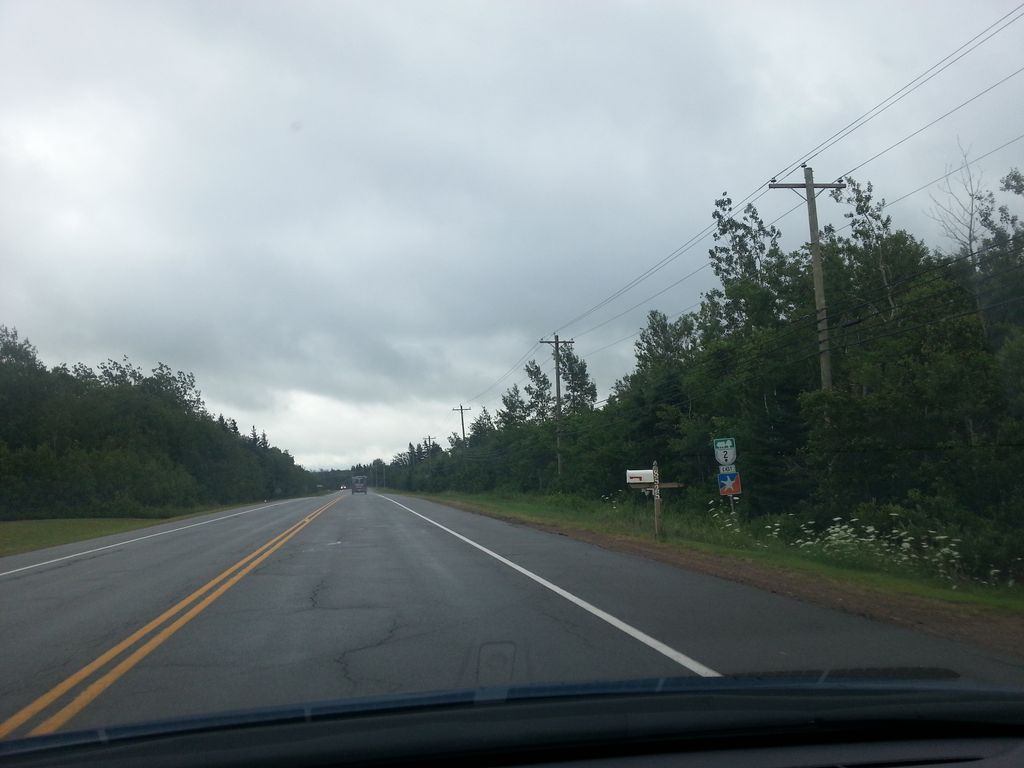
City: charlottetown